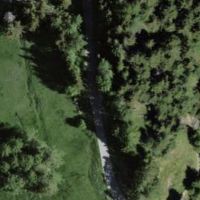
EUNIS habitat code: 43
Species observed at this site:
Lophophanes cristatus